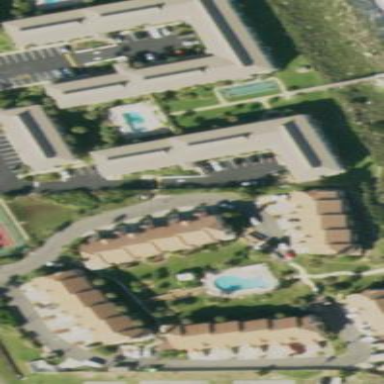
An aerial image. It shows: Apartment used for tourism.